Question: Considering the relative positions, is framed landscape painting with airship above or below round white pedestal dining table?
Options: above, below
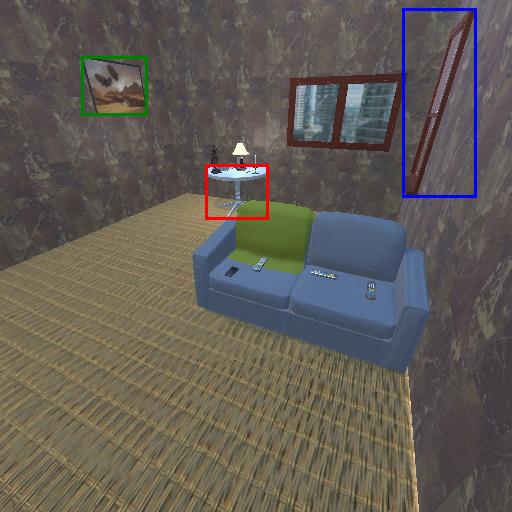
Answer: above